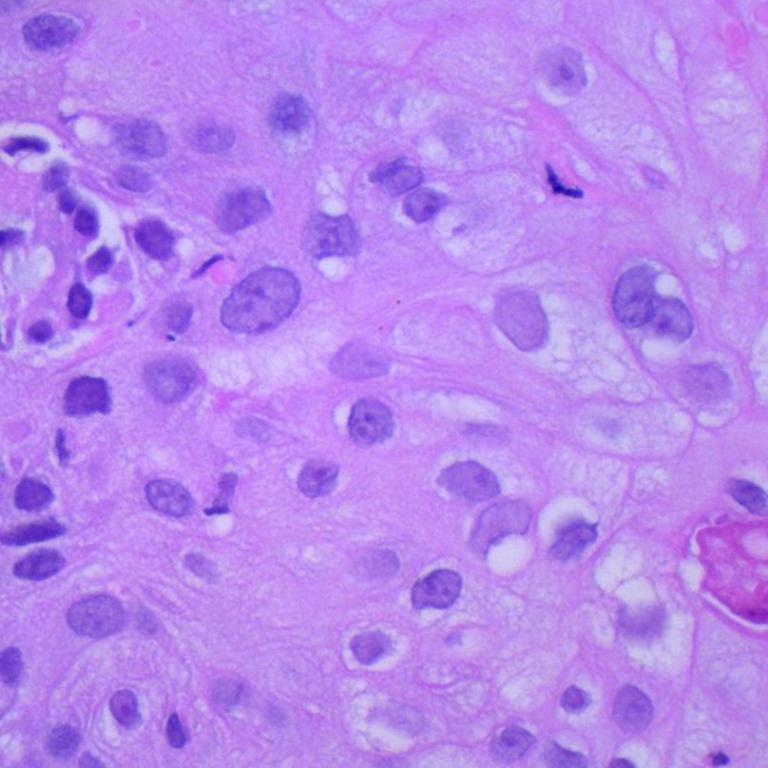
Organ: lung
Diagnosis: squamous carcinomas